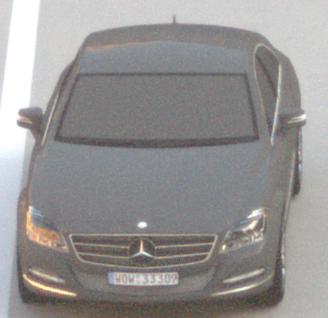
Make: Mercedes-Benz
Model: CLS Coupé 350
Detailed model: CLS-Class (218) Coupé
Model produced from: 2011/01
Model produced until: 2014/07
Doors: 4
Color: gray
Road condition: dry road
Daytime: sunrise or sunset
Contrast: low contrast